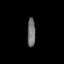
Tissue: prostate
Cell type: T cells
Senescence score: 0.2519
Nuclear area (px): 232
Mean DAPI intensity: 111.884